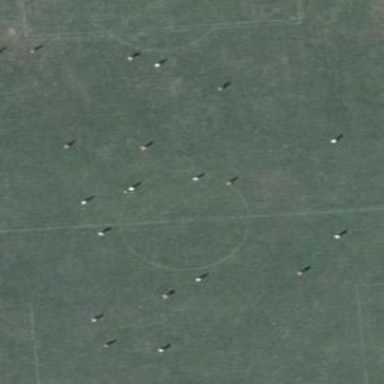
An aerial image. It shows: Soccer pitch for outdoor sports and leisure activities.